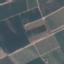
Label: PermanentCrop